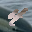
Label: 4